Interaction volume radius: 10 \u00c5
Interaction volume height: 40 \u00c5
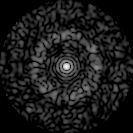
Disorder parameter: 0.8393